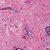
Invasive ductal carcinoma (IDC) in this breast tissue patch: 0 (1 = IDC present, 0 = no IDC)